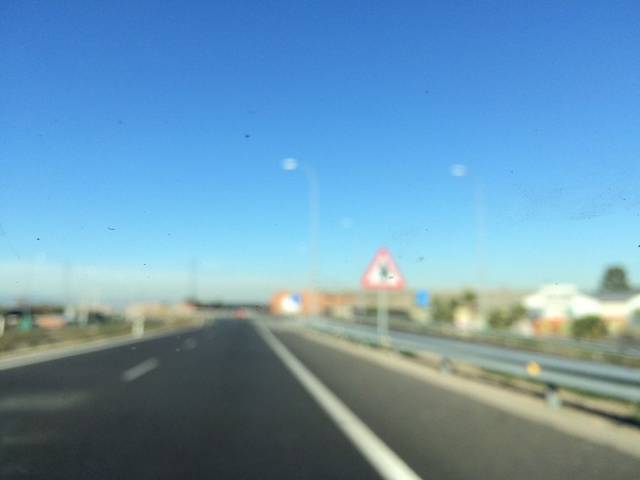
Region: Spain
Coordinates: 40.265, -3.844